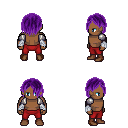
a pixel art fantasy rpg character, male body template, human, dark skin, steel arm armor, red pants, purple bangs hairstyle, white cloth bandages, brown shoes, four views (front, back, left, right), 2x2 character sprite sheet, small pixel art, hard edges, no anti-aliasing